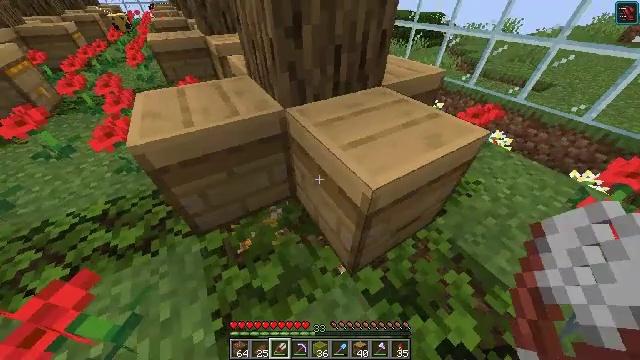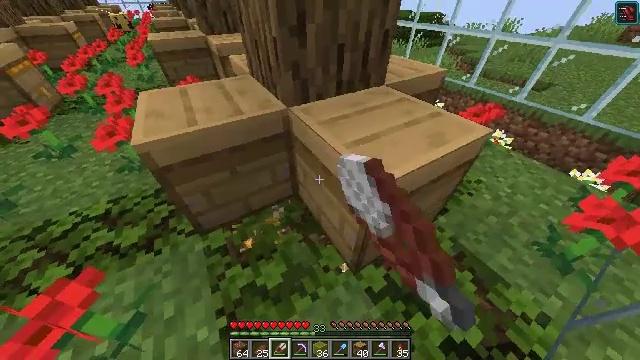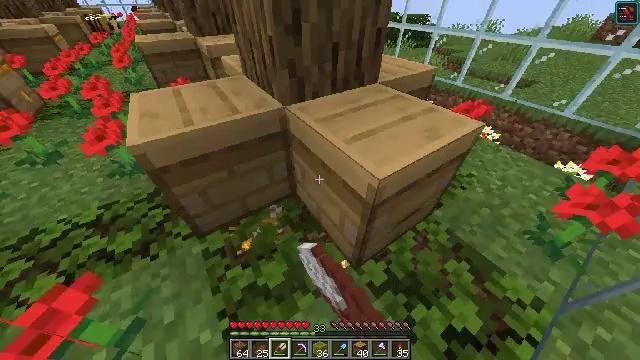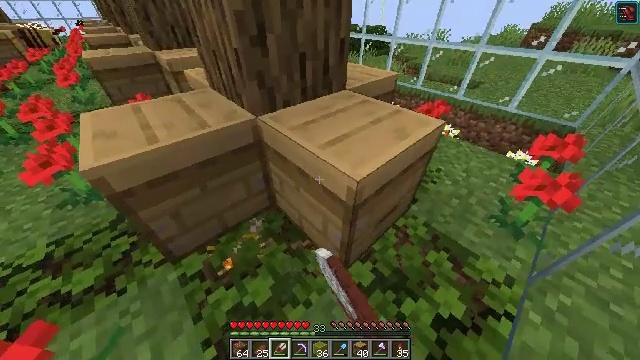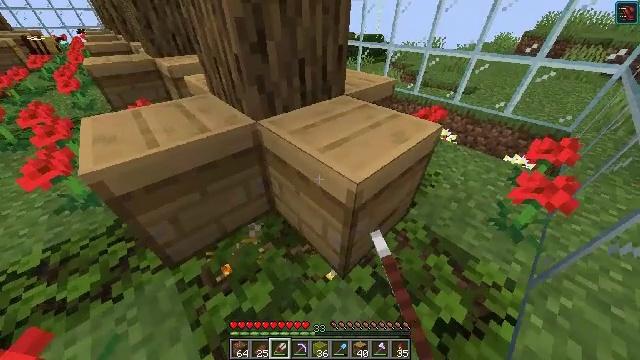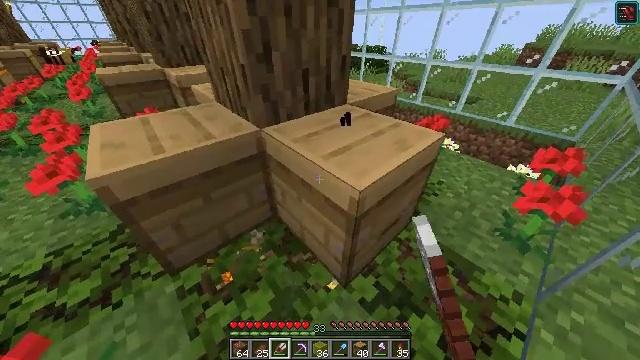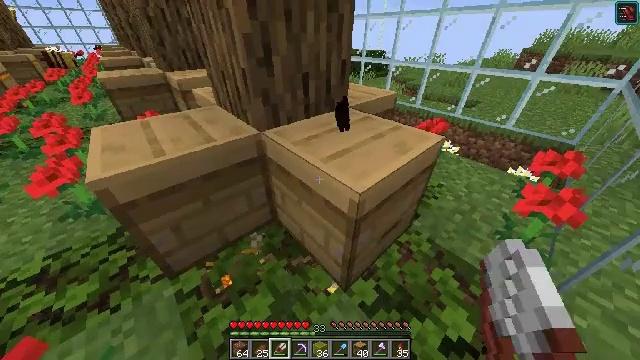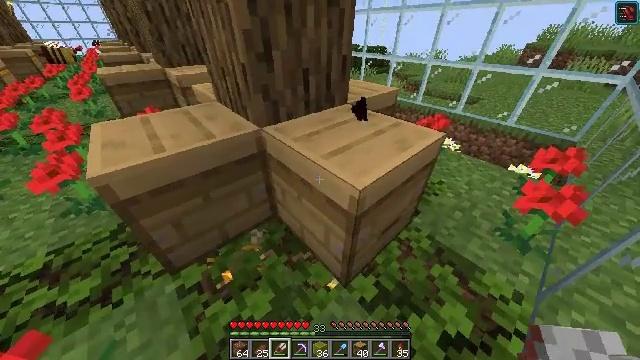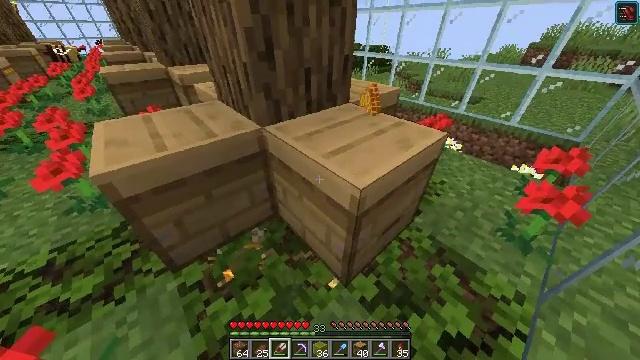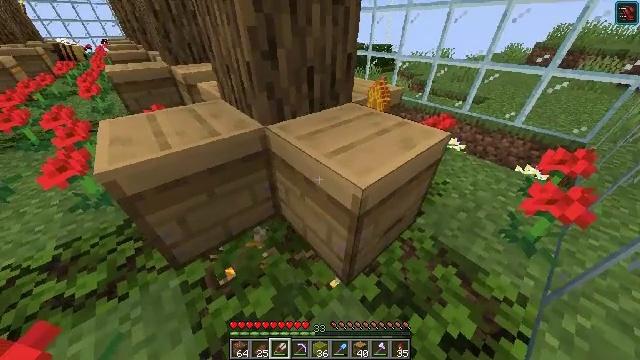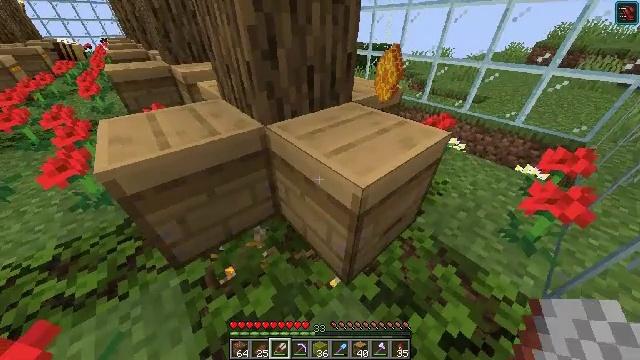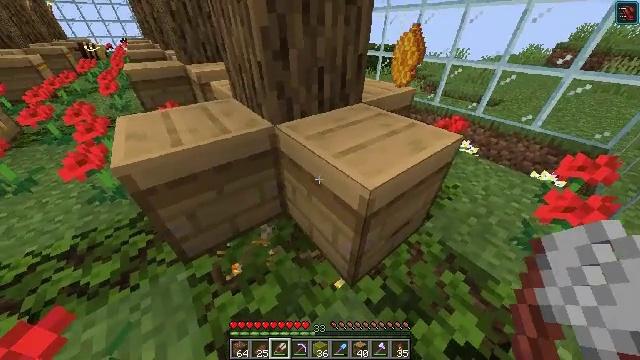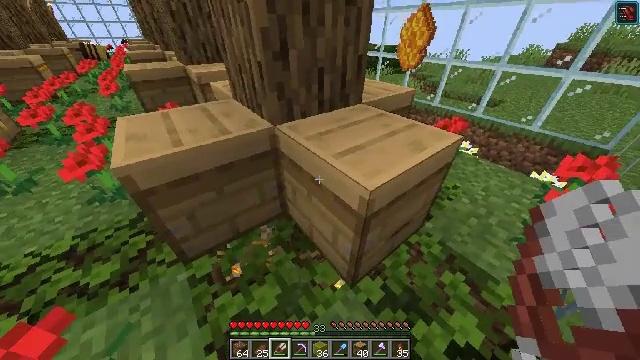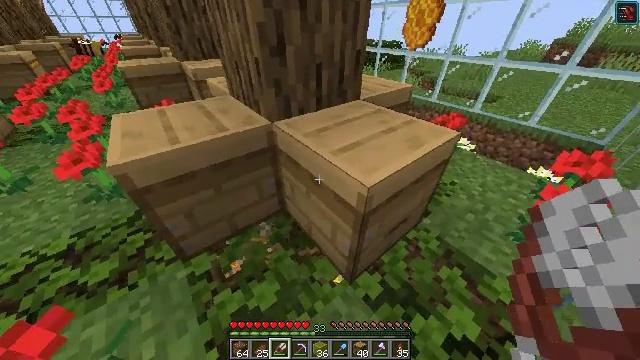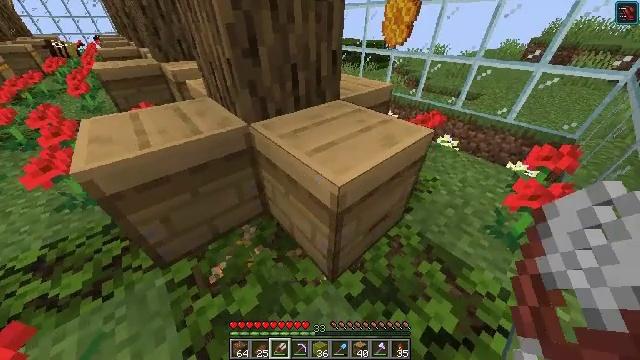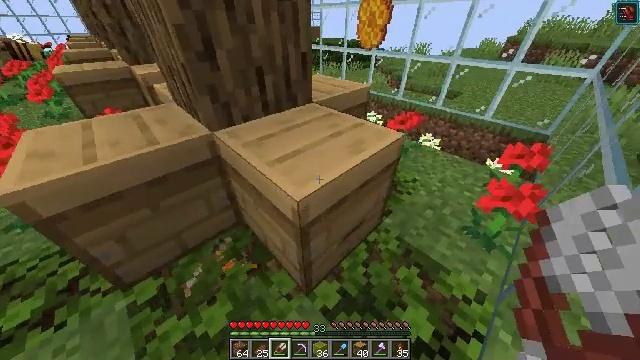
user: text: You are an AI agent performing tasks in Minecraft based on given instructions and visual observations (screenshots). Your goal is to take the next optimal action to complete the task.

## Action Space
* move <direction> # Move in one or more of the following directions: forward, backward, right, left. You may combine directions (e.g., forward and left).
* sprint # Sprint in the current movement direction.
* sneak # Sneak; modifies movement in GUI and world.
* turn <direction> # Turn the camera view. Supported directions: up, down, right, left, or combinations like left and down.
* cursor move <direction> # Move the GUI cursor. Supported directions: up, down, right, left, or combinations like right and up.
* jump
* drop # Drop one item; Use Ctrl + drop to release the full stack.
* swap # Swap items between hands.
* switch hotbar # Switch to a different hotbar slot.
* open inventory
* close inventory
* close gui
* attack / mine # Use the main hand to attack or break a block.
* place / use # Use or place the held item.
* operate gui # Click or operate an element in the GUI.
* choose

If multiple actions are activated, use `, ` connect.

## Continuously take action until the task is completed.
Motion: motion action
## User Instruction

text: Combine 4 honeycombs to form a honeycomb block.
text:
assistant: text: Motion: attack / mine and use / place
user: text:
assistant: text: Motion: turn right, attack / mine and use / place
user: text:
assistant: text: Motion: turn right and up, attack / mine
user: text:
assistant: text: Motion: turn up, attack / mine
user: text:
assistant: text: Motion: turn up, attack / mine
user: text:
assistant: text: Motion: attack / mine
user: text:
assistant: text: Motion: attack / mine
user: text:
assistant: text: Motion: attack / mine
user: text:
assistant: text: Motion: attack / mine
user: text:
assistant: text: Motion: attack / mine
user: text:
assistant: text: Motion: turn left, attack / mine
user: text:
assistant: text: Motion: attack / mine
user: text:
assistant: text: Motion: attack / mine
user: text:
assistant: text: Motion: move right, turn right, attack / mine
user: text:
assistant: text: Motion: move forward and move right, turn right, attack / mine
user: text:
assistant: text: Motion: move forward and move right, turn right, attack / mine
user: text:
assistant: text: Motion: move forward and move right, turn right, attack / mine
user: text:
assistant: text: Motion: move forward and move right, attack / mine
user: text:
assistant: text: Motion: move forward and move right, attack / mine
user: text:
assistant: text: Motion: move forward and move right, turn left and down, attack / mine
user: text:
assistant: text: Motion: move forward and move right, turn left and down, attack / mine
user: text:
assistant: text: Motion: turn left, attack / mine
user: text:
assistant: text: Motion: turn left, attack / mine
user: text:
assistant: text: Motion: turn left, attack / mine
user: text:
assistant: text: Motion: turn left, attack / mine
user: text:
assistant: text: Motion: attack / mine
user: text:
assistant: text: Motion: move forward and move right, attack / mine
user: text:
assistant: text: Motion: move forward and move right, turn left, attack / mine
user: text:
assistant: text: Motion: move forward and move right, turn left, attack / mine
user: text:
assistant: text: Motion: turn left, attack / mine